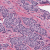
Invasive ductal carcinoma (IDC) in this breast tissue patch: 1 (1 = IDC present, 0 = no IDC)